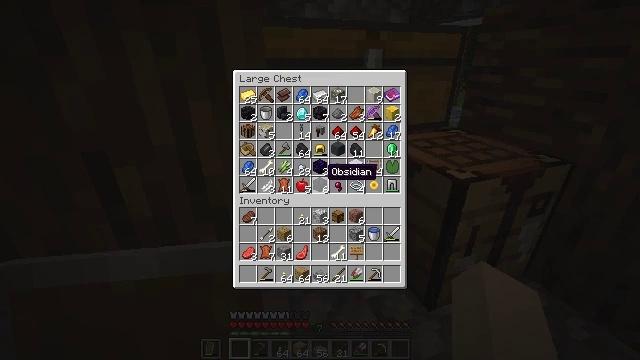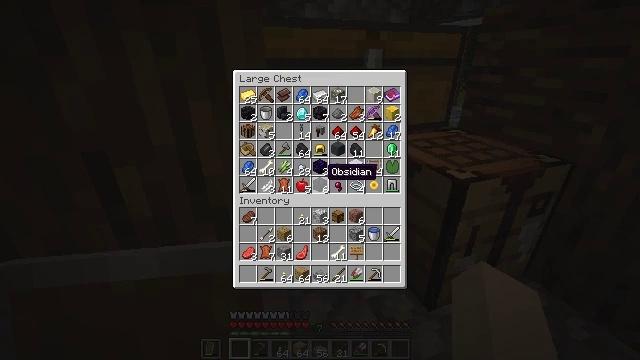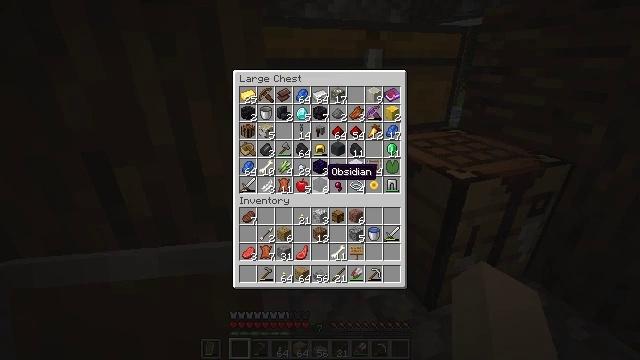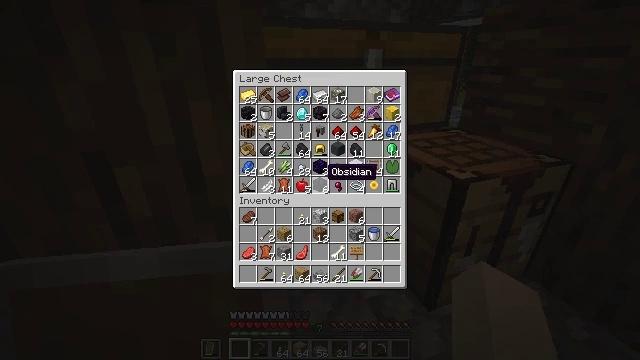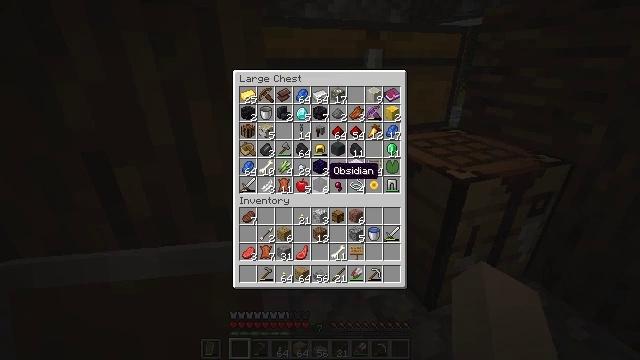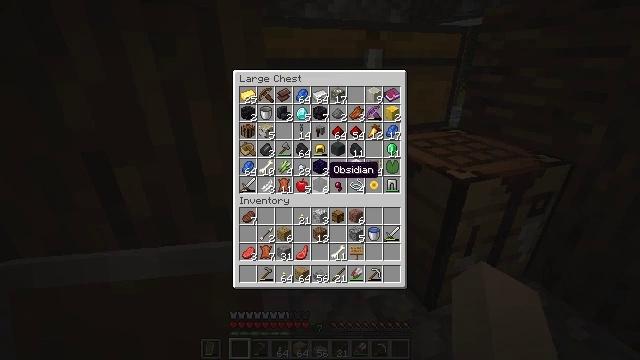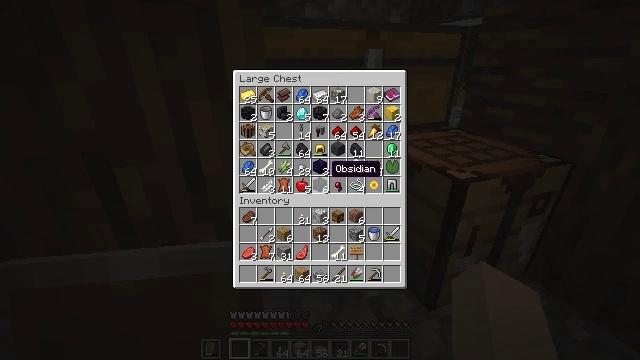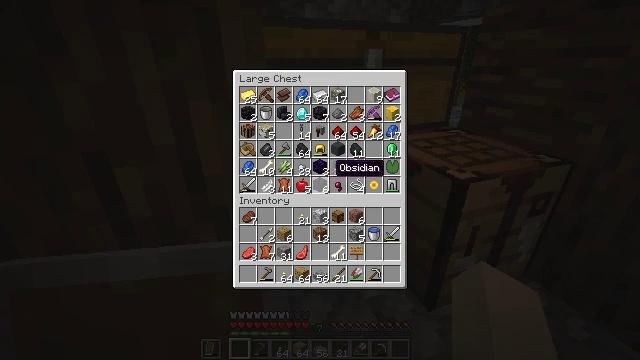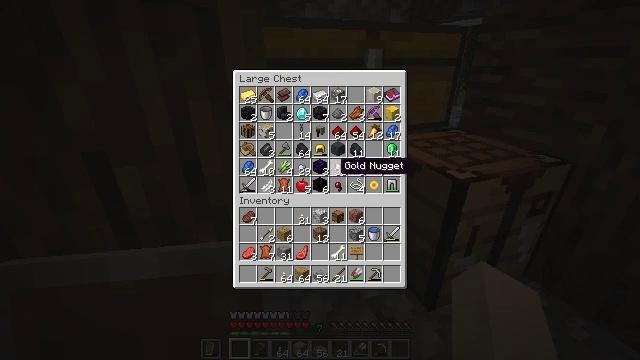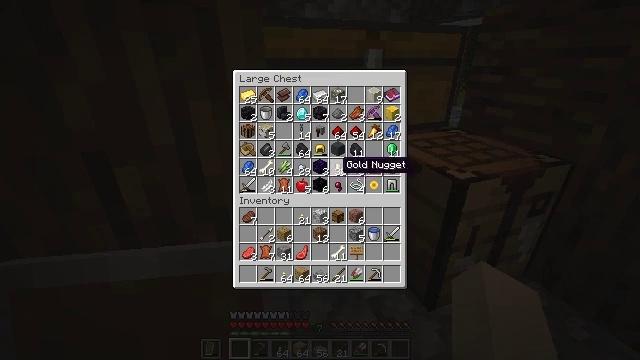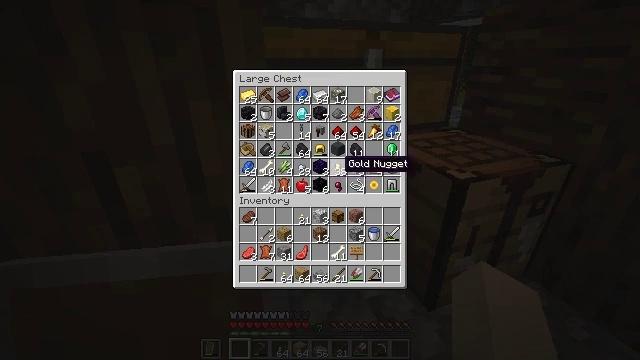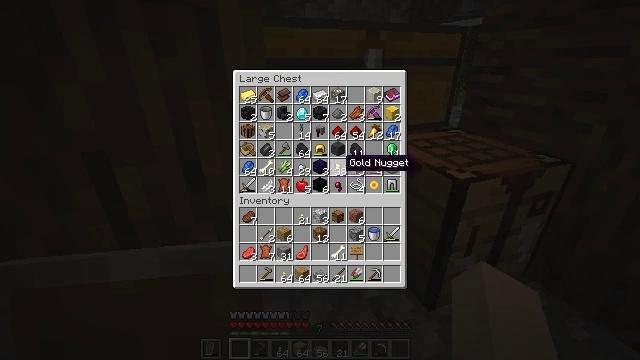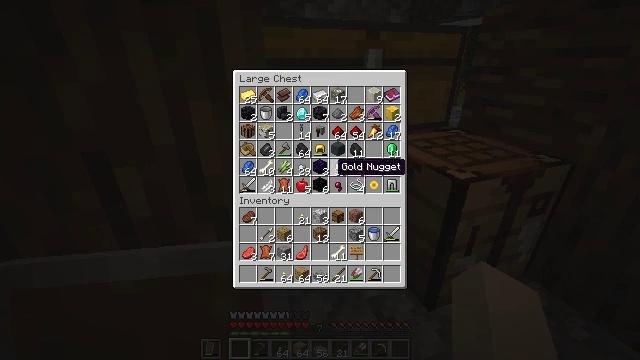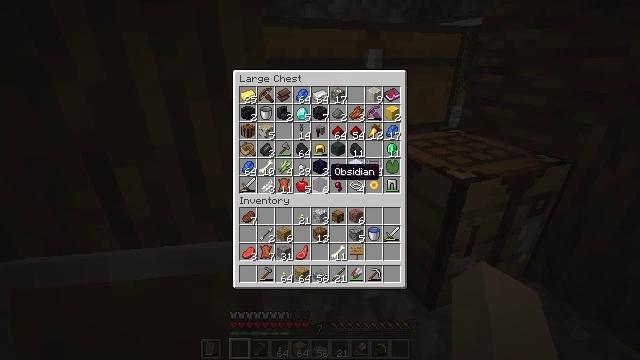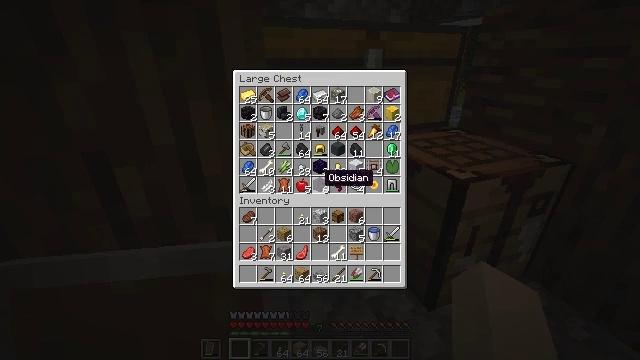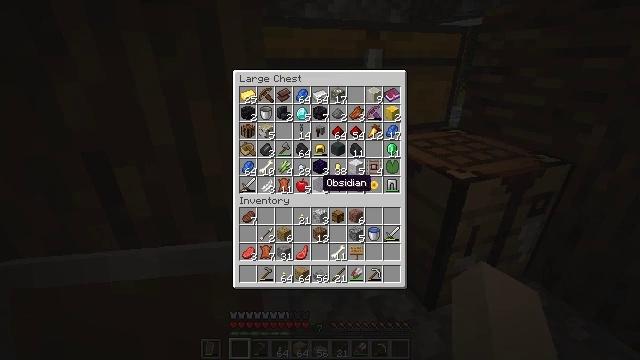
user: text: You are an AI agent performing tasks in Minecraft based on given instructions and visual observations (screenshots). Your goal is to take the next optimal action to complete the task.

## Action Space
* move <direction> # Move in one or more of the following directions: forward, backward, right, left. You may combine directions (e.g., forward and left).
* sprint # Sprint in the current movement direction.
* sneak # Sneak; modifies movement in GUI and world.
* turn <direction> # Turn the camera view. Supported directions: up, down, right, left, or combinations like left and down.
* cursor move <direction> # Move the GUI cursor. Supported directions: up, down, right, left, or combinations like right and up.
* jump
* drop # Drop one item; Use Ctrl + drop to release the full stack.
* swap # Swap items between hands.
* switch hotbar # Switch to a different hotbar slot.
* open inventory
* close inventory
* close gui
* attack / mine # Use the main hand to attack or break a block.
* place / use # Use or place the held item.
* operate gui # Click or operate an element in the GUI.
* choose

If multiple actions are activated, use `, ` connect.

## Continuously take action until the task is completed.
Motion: motion action
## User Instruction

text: Break the bell in the village.
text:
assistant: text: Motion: no_op
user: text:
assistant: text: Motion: no_op
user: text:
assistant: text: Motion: no_op
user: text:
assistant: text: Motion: no_op
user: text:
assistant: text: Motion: no_op
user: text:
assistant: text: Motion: no_op
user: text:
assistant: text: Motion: no_op
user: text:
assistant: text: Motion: sneak
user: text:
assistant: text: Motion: sneak
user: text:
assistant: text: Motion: sneak
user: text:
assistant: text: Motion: sneak
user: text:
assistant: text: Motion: sneak, turn left
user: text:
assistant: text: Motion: sneak
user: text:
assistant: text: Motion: sneak
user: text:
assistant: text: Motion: sneak
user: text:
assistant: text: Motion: sneak
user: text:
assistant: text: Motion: sneak
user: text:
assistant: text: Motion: sneak
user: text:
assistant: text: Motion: sneak
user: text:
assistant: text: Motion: sneak
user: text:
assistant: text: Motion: sneak
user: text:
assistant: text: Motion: sneak
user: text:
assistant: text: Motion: sneak
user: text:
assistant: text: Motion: sneak, use / place
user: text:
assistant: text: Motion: sneak, use / place
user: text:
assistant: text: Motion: sneak
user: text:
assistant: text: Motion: sneak
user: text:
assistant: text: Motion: sneak, turn right
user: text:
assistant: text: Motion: sneak
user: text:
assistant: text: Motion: sneak